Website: macys
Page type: payment
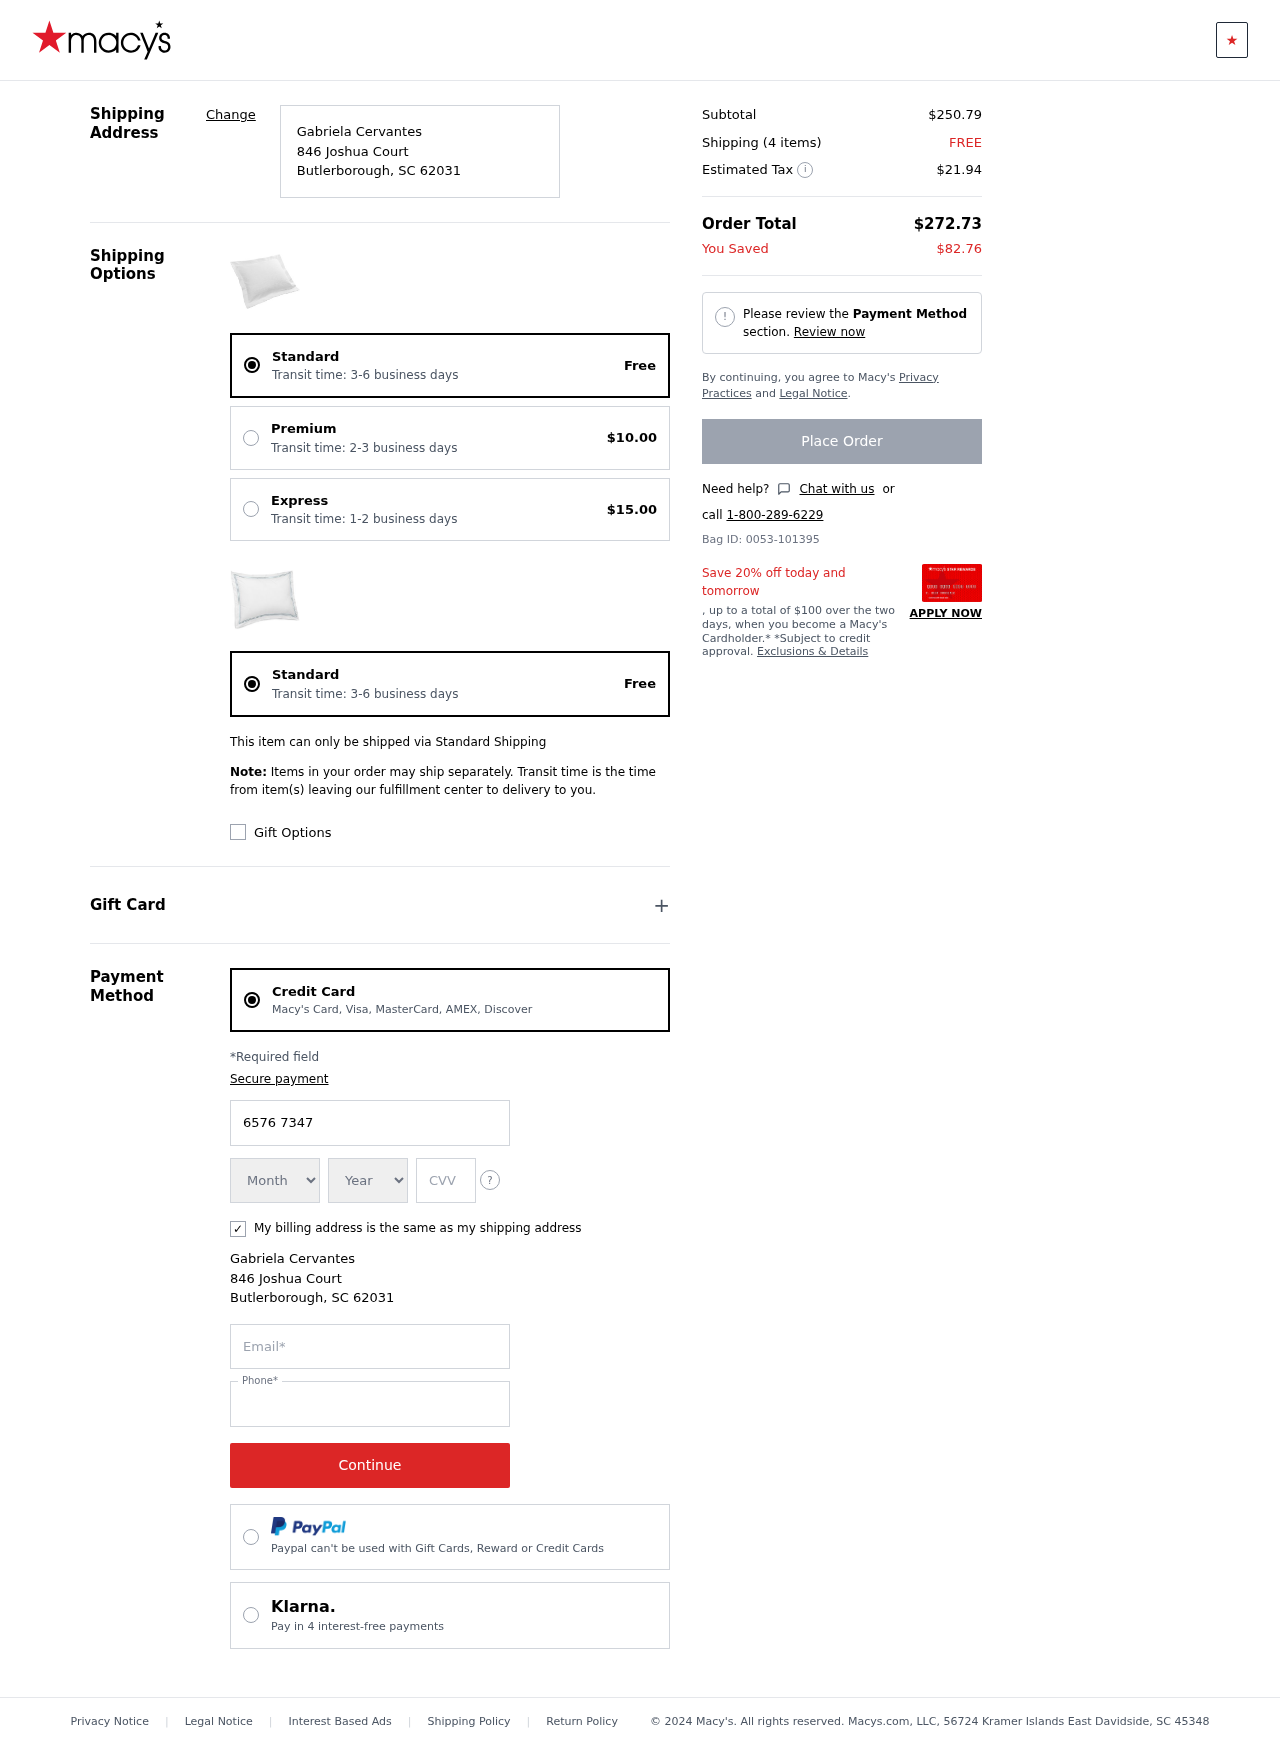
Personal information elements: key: PII_CARD_CVV
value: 521
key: PII_CARD_EXPIRY_MONTH
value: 01
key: PII_CARD_EXPIRY_YEAR
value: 26
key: PII_CARD_NUMBER
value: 6576 7347 4638 8078
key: PII_CITY
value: Butlerborough
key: PII_EMAIL
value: gabrielacervantes@yahoo.com
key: PII_FULLNAME
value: Gabriela Cervantes
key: PII_PHONE
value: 9933377368
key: PII_POSTCODE
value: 62031
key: PII_STATE_ABBR
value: SC
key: PII_STREET
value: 846 Joshua Court
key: PII_FULLNAME2
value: Gabriela Cervantes
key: PII_STREET2
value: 846 Joshua Court
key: PII_CITY2
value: Butlerborough
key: PII_STATE_ABBR2
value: SC
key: PII_POSTCODE2
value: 62031
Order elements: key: ORDER_DELIVERY_DATE
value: Transit time: 3-6 business days
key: ORDER_SHIPPING_STANDARD
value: Free
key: ORDER_SHIPPING_PREMIUM
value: $10.00
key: ORDER_SHIPPING_EXPRESS
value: $15.00
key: ORDER_DELIVERY_DATE2
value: Transit time: 3-6 business days
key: ORDER_SHIPPING_STANDARD2
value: Free
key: ORDER_SUBTOTAL
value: $250.79
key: ORDER_NUM_ITEMS
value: Shipping (4 items)
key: ORDER_SHIPPING_COST
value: FREE
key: ORDER_TAX
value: $21.94
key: ORDER_TOTAL
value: $272.73
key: ORDER_SAVINGS
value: $82.76
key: ORDER_ID
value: Bag ID: 0053-101395